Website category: jobs
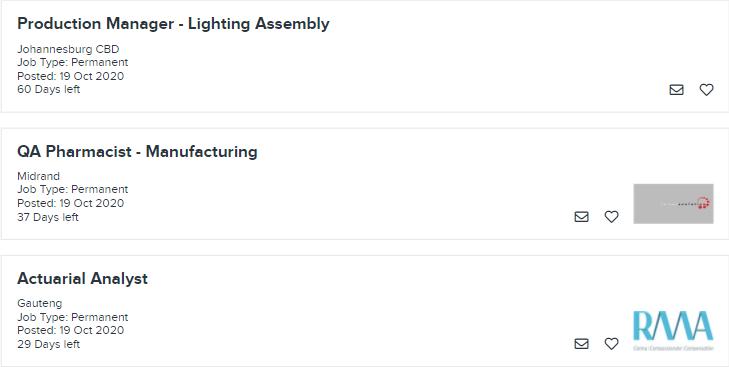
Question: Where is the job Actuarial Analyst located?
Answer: Gauteng

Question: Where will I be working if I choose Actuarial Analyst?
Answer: Gauteng

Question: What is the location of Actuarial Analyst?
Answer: Gauteng

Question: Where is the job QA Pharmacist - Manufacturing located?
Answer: Midrand

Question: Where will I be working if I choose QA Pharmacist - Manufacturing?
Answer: Midrand

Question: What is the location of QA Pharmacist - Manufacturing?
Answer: Midrand

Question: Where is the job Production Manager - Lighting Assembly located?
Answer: Johannesburg CBD

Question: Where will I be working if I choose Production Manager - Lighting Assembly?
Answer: Johannesburg CBD

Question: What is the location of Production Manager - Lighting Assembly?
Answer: Johannesburg CBD

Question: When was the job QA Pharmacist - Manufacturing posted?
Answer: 19 Oct 2020

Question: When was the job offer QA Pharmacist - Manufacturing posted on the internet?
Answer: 19 Oct 2020

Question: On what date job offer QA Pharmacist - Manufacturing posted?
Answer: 19 Oct 2020

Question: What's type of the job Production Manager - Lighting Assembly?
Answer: Job Type: Permanent

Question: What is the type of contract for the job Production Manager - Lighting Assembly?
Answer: Job Type: Permanent

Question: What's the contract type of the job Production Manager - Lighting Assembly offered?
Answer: Job Type: Permanent

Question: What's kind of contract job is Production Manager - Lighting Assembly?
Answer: Job Type: Permanent

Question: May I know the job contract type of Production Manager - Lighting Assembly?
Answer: Job Type: Permanent

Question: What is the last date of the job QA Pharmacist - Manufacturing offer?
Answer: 37 Days left

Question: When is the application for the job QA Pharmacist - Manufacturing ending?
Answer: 37 Days left

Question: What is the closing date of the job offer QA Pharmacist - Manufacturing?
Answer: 37 Days left

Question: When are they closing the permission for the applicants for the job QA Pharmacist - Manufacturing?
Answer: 37 Days left

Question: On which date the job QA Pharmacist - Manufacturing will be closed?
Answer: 37 Days left

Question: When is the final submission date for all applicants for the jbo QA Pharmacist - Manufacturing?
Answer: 37 Days left

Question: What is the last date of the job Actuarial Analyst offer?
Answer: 29 Days left

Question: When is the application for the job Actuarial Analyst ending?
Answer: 29 Days left

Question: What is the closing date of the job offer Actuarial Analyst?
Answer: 29 Days left

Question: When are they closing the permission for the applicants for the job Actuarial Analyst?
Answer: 29 Days left

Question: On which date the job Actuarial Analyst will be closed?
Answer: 29 Days left

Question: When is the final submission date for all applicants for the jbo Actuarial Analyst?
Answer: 29 Days left

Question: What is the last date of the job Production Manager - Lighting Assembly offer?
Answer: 60 Days left

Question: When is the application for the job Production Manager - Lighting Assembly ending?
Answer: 60 Days left

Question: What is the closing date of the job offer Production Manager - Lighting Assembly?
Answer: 60 Days left

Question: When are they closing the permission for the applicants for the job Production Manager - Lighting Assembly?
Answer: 60 Days left

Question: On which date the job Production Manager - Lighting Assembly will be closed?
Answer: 60 Days left

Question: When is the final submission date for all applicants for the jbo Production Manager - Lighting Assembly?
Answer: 60 Days left

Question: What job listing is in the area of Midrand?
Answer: QA Pharmacist - Manufacturing

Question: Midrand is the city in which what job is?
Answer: QA Pharmacist - Manufacturing

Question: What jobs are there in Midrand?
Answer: QA Pharmacist - Manufacturing

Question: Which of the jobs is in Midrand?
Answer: QA Pharmacist - Manufacturing

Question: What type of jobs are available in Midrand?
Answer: QA Pharmacist - Manufacturing

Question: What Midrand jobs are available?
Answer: QA Pharmacist - Manufacturing

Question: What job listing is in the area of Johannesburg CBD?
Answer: Production Manager - Lighting Assembly

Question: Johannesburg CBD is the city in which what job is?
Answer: Production Manager - Lighting Assembly

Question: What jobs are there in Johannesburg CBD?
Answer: Production Manager - Lighting Assembly

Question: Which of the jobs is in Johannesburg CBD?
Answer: Production Manager - Lighting Assembly

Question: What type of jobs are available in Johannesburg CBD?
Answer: Production Manager - Lighting Assembly

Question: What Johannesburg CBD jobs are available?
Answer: Production Manager - Lighting Assembly

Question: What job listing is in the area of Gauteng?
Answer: Actuarial Analyst

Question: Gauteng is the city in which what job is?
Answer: Actuarial Analyst

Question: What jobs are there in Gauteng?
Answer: Actuarial Analyst

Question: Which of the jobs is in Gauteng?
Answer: Actuarial Analyst

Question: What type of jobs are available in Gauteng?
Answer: Actuarial Analyst

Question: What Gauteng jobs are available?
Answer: Actuarial Analyst